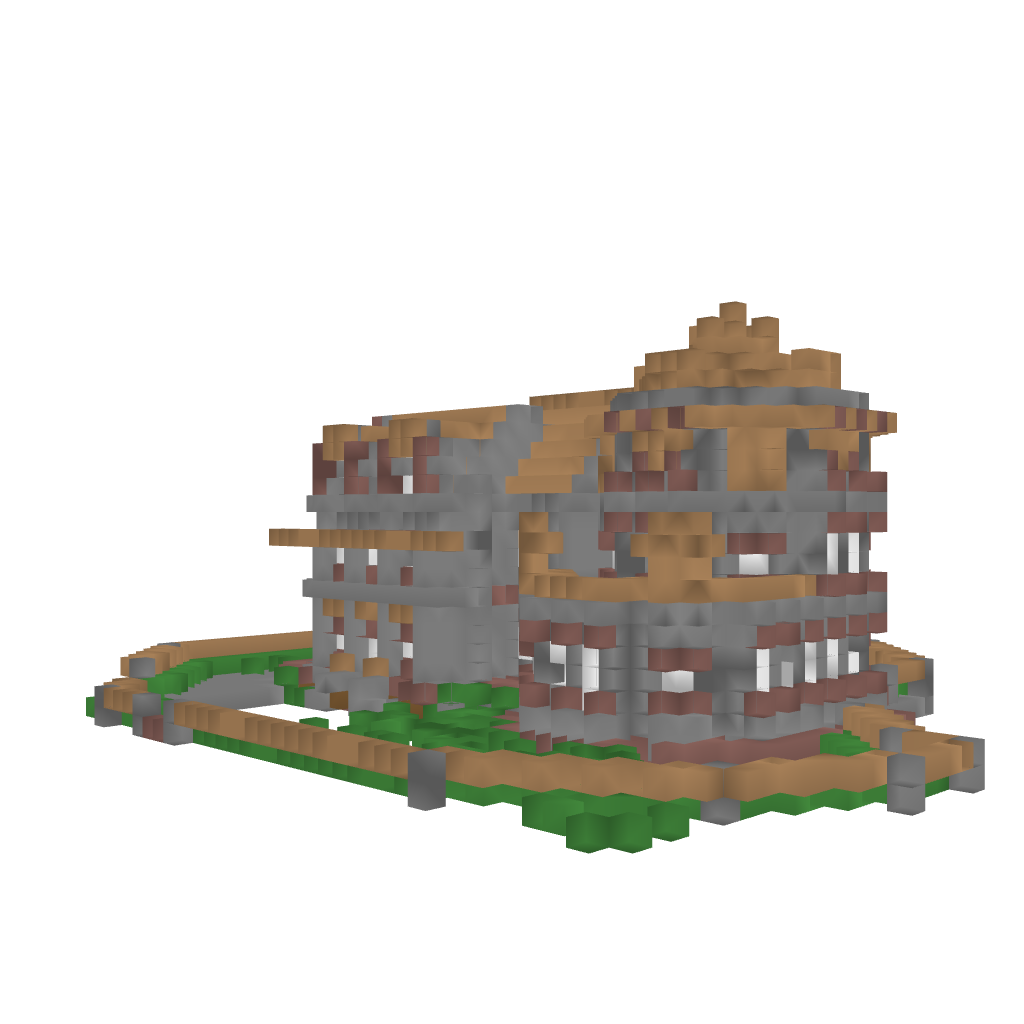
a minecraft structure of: floating glass city good quality